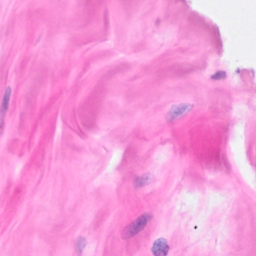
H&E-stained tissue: Breast